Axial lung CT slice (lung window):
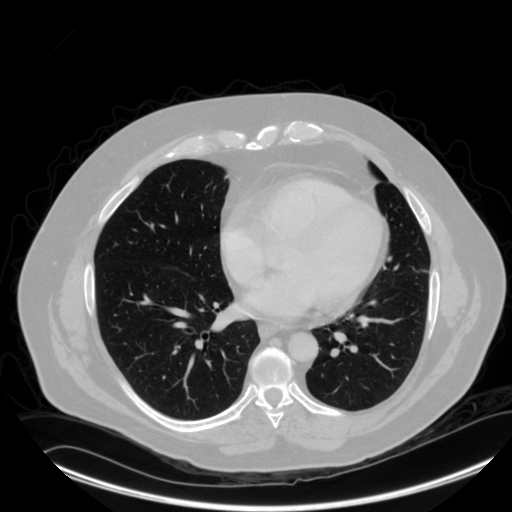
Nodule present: no